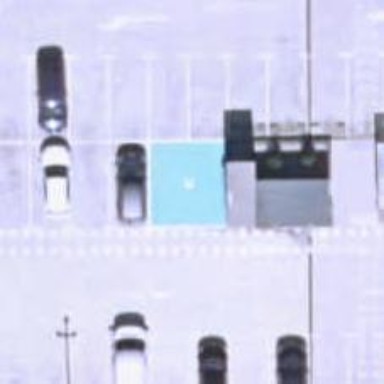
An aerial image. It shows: Charging station.